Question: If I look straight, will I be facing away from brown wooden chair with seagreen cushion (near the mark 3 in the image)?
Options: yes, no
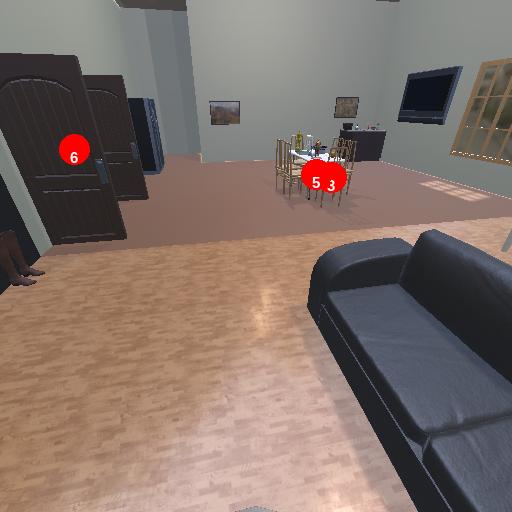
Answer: yes